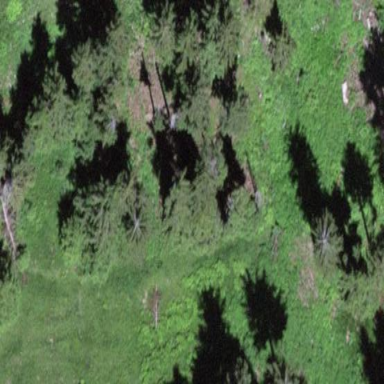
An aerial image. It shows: Forest area.